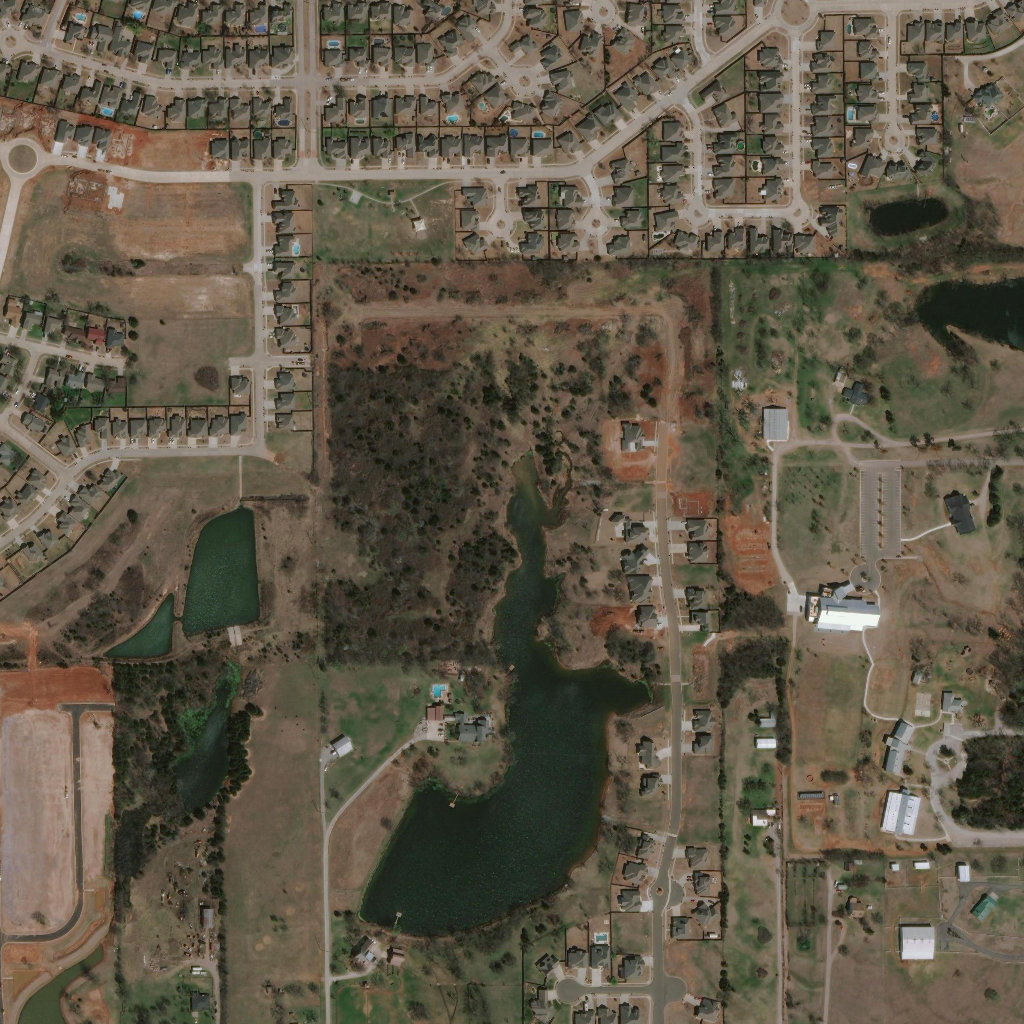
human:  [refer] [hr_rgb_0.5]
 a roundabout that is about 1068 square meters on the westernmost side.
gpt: <box>[[0, 13, 4, 17, 0]]</box>